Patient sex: F
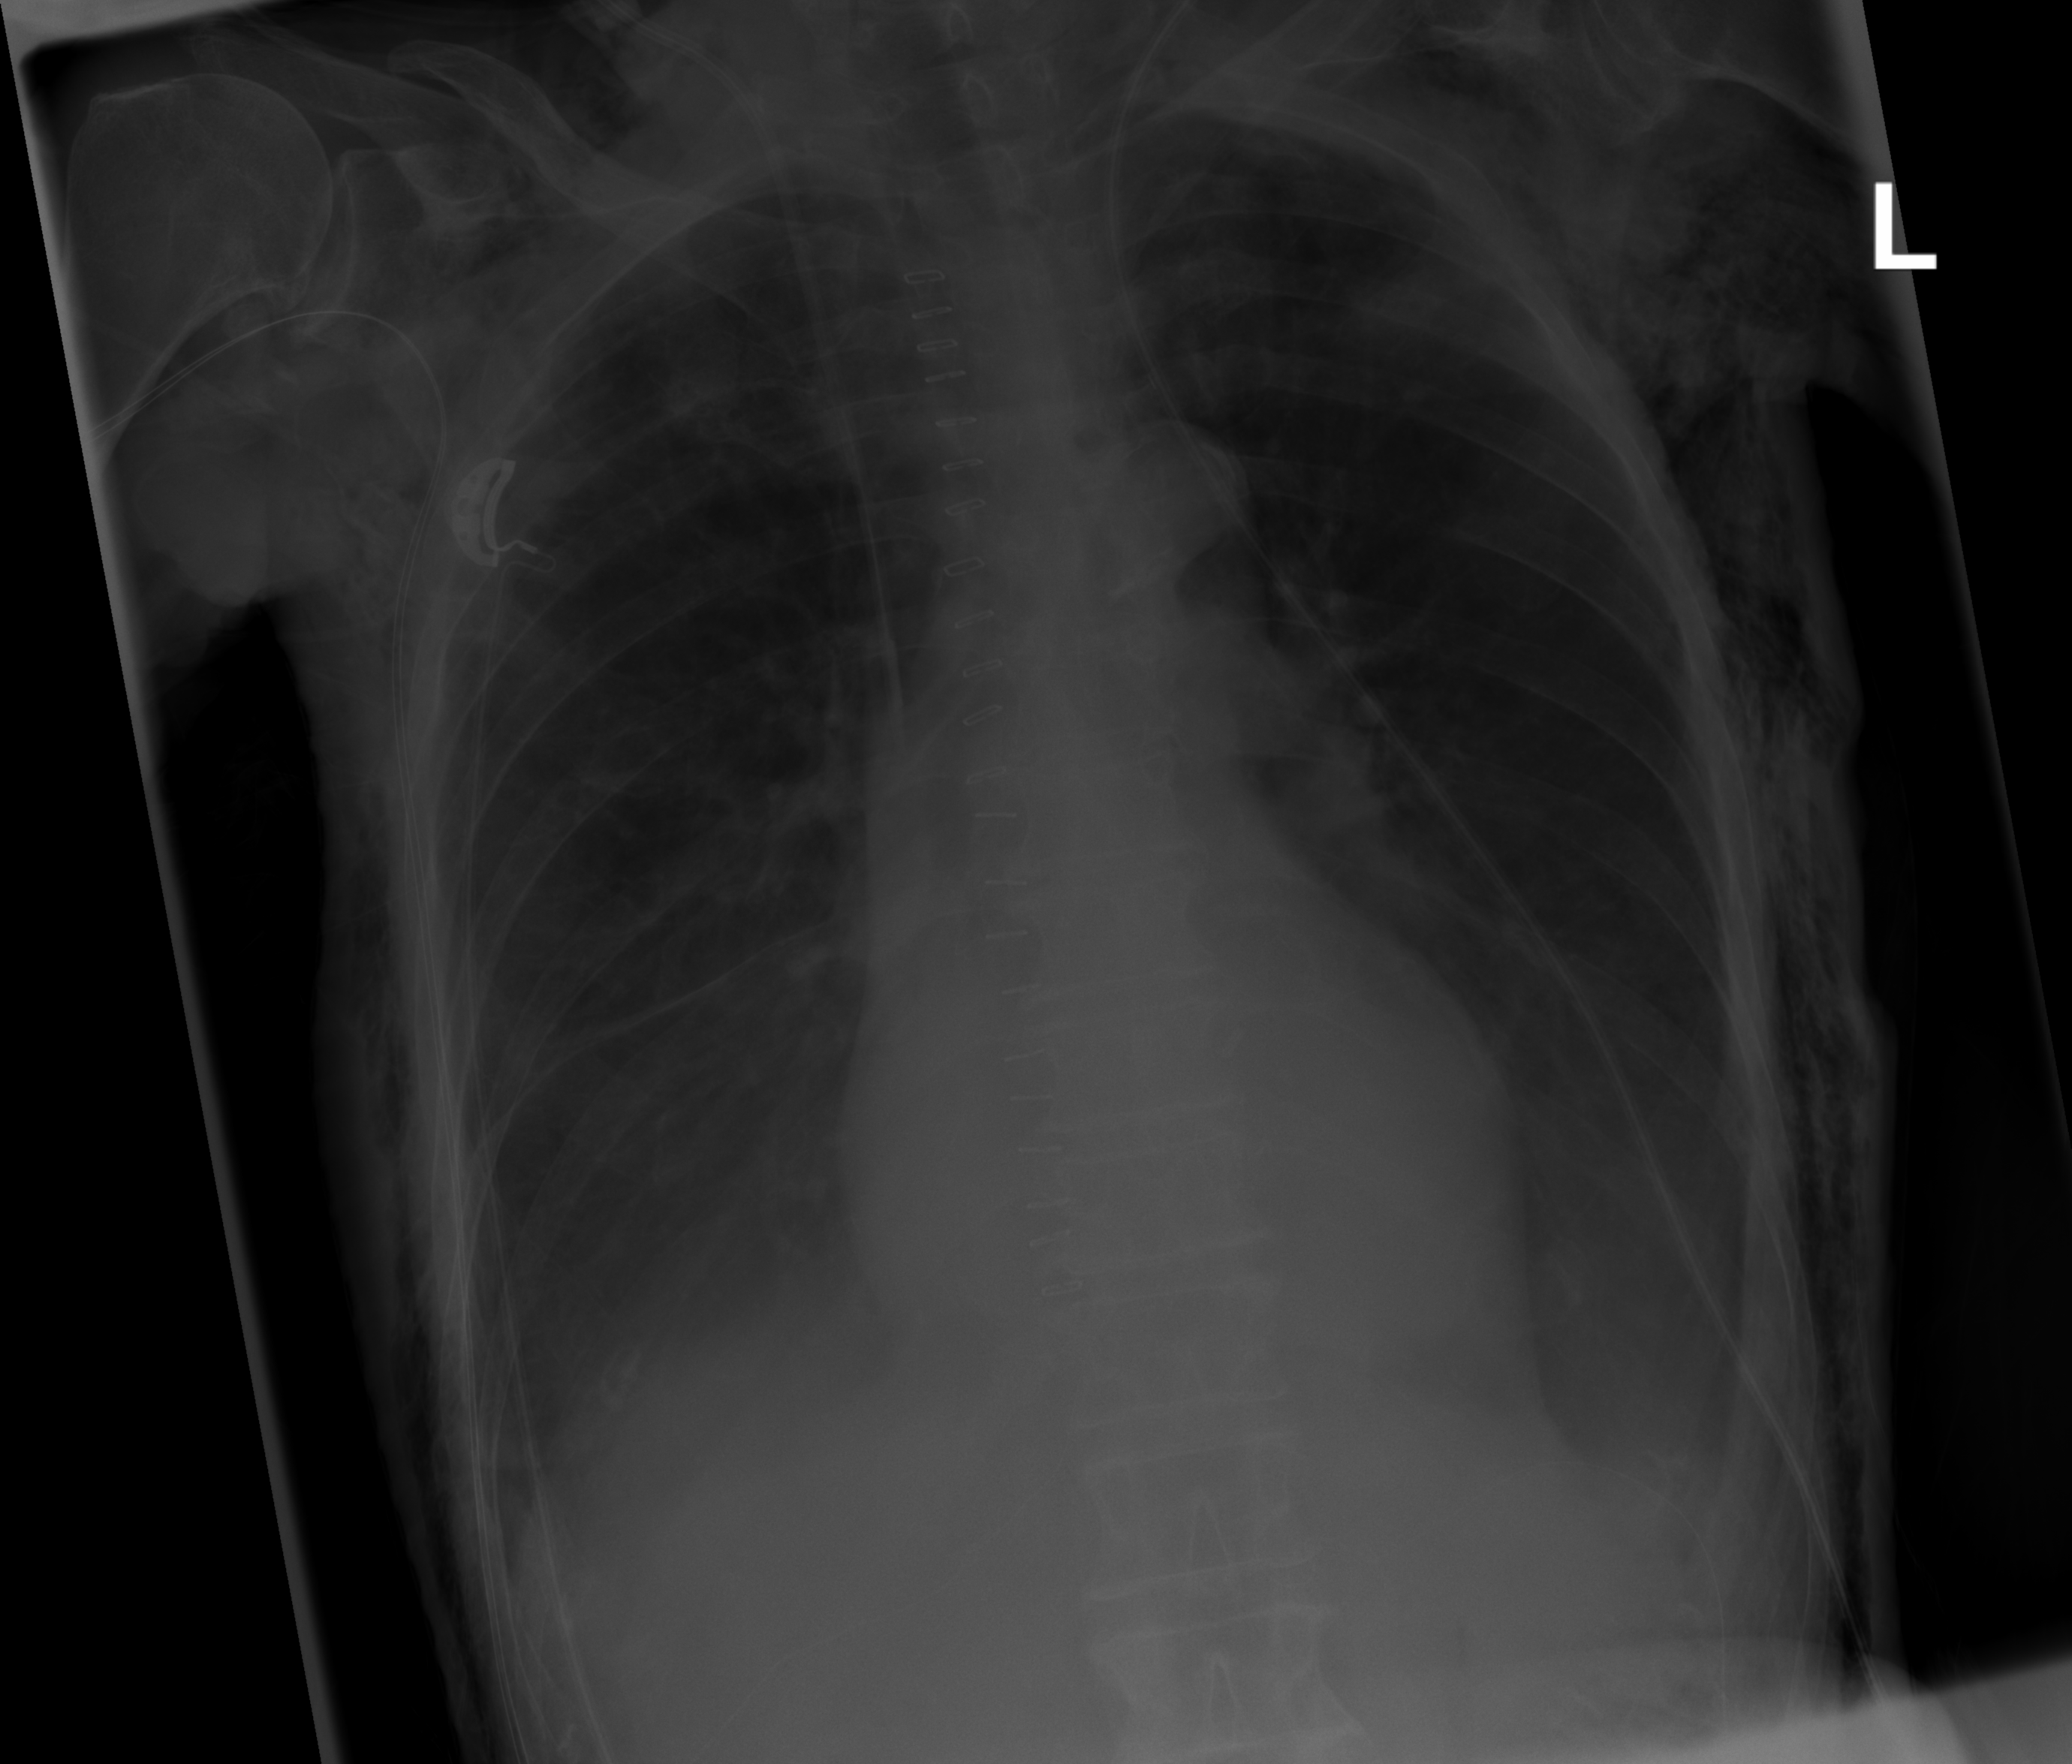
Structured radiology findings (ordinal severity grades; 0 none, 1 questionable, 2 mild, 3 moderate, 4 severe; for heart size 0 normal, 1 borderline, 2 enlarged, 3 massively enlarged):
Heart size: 0
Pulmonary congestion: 0
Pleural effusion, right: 2
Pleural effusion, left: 2
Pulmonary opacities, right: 0
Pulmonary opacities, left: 0
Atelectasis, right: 0
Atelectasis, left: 0